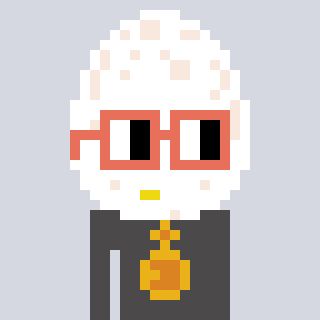
a pixel art character with square orange glasses, a egg-shaped head and a grayscale-colored body on a cool background